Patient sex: F
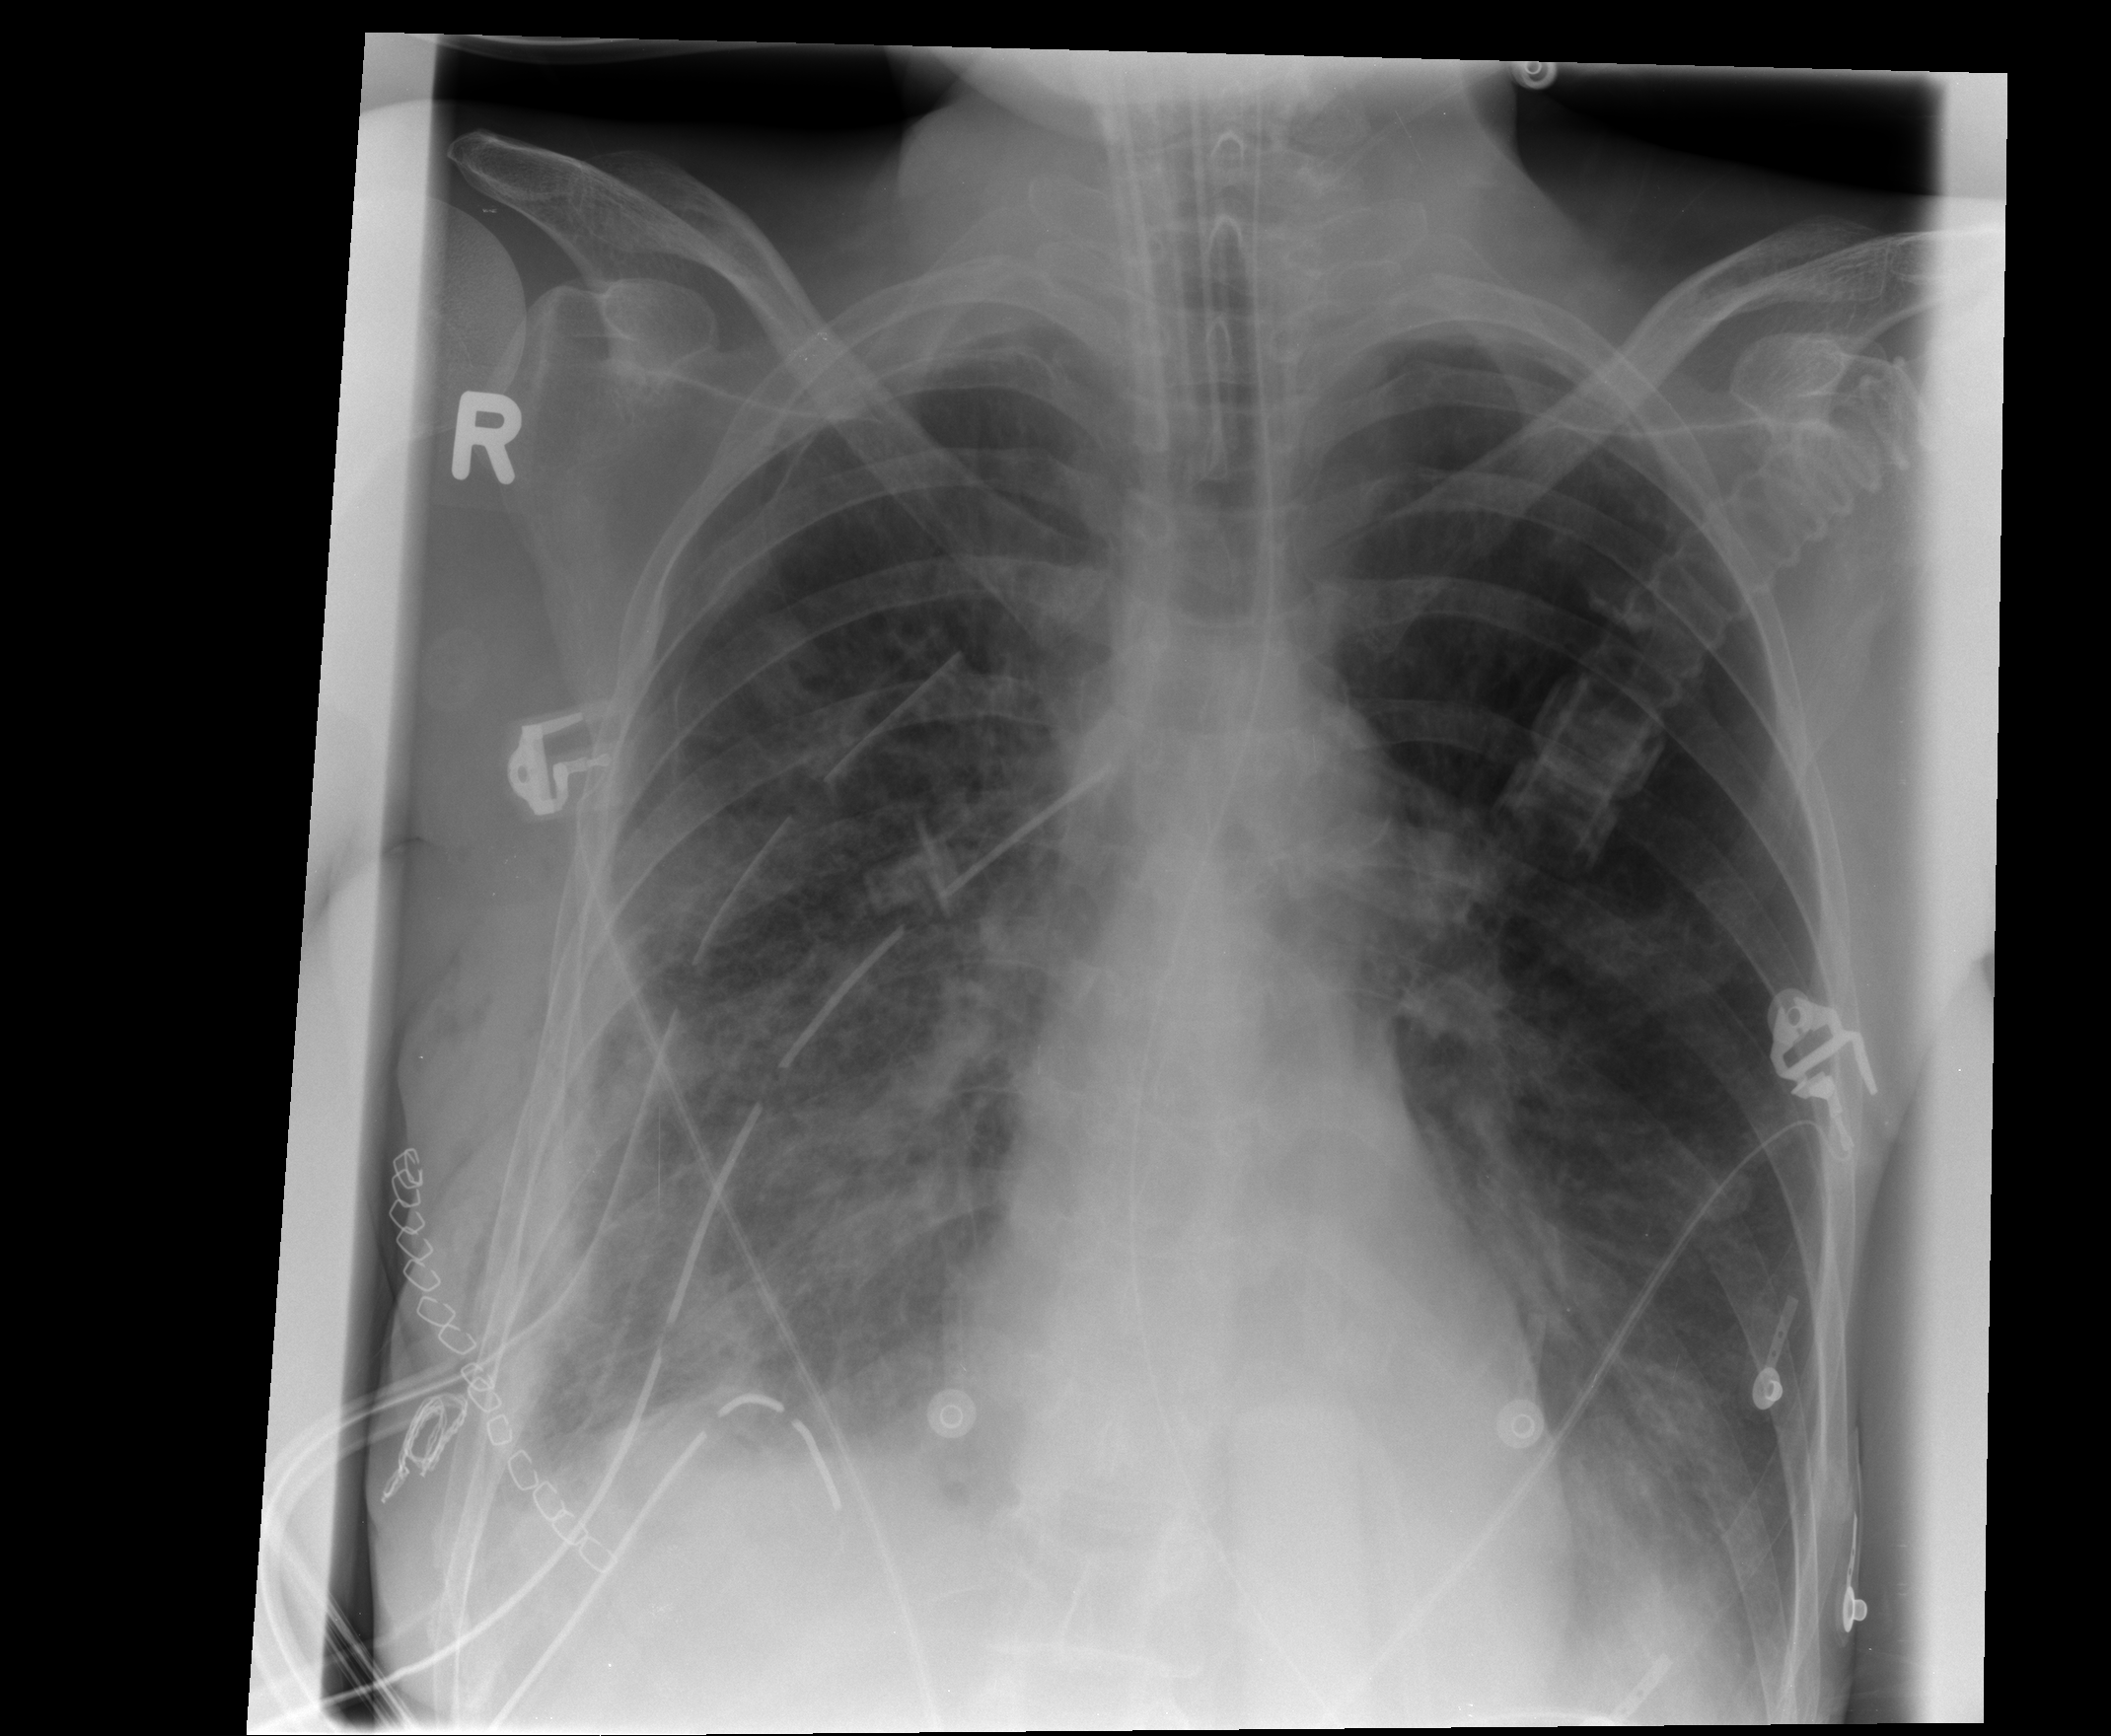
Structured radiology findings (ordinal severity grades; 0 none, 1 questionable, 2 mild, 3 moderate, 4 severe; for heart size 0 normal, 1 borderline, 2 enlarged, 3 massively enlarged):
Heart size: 0
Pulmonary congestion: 0
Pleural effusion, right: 1
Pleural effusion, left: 1
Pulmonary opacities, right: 0
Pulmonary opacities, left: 0
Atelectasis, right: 3
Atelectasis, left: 2